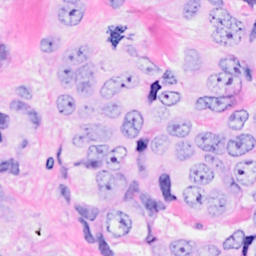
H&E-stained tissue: Breast